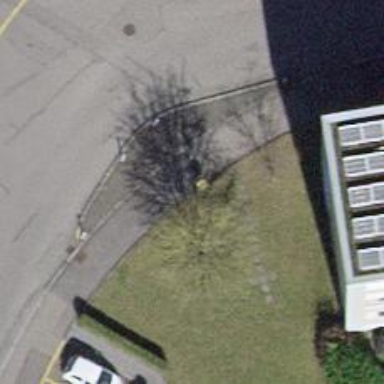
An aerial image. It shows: Post box.